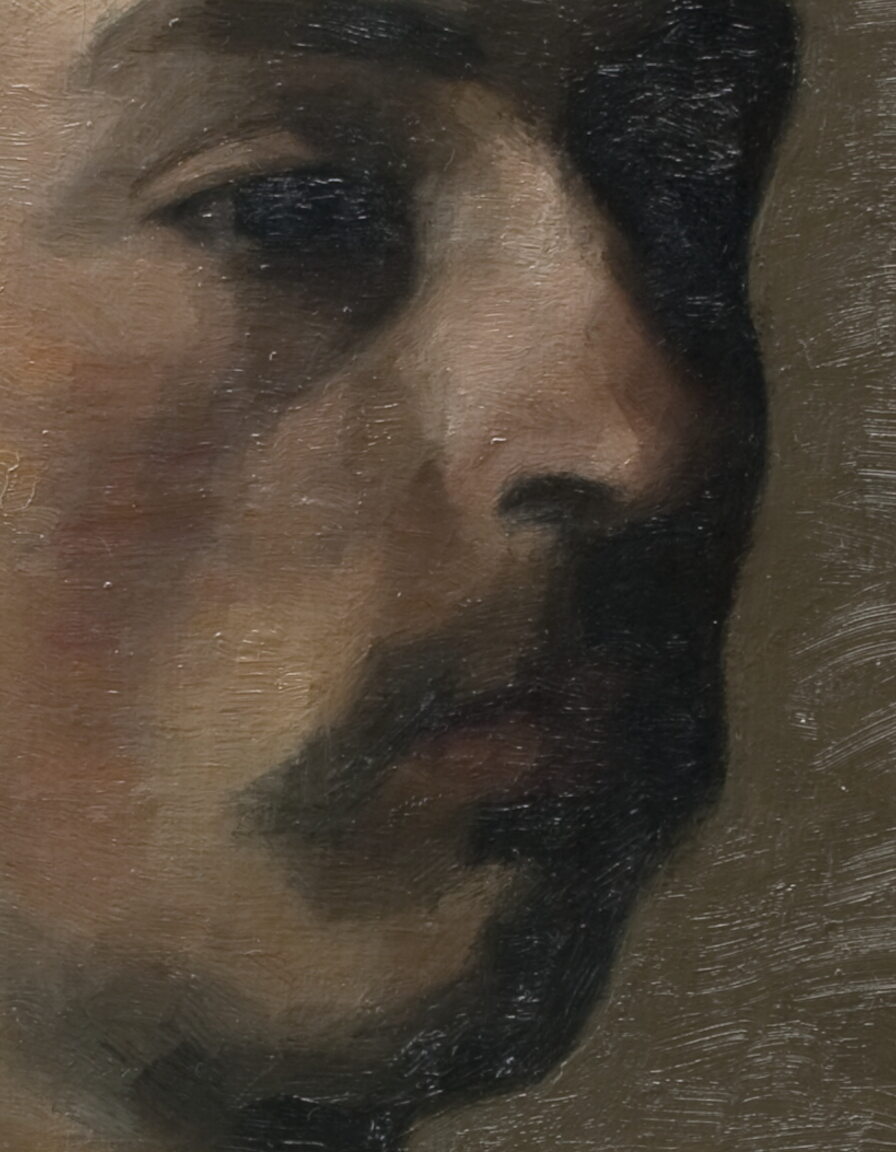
portrait painting, extreme close up, dark chiaroscuro, young man's face with dark hair and moustache in three-quarter view, neutral muted background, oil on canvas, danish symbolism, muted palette